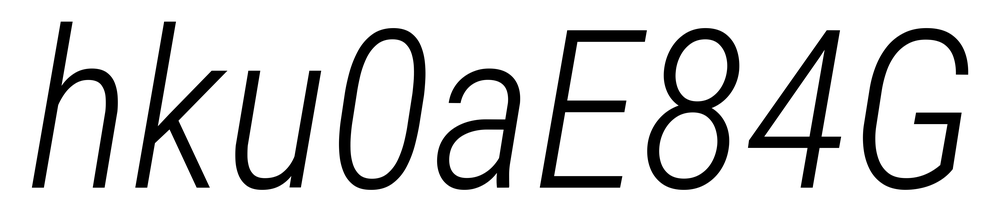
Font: Roboto-Italic_Condensed_Light_Italic